Field crop: maize
Growth stage: 1
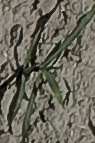
Species: sorghum